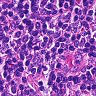
Metastatic tissue present: no